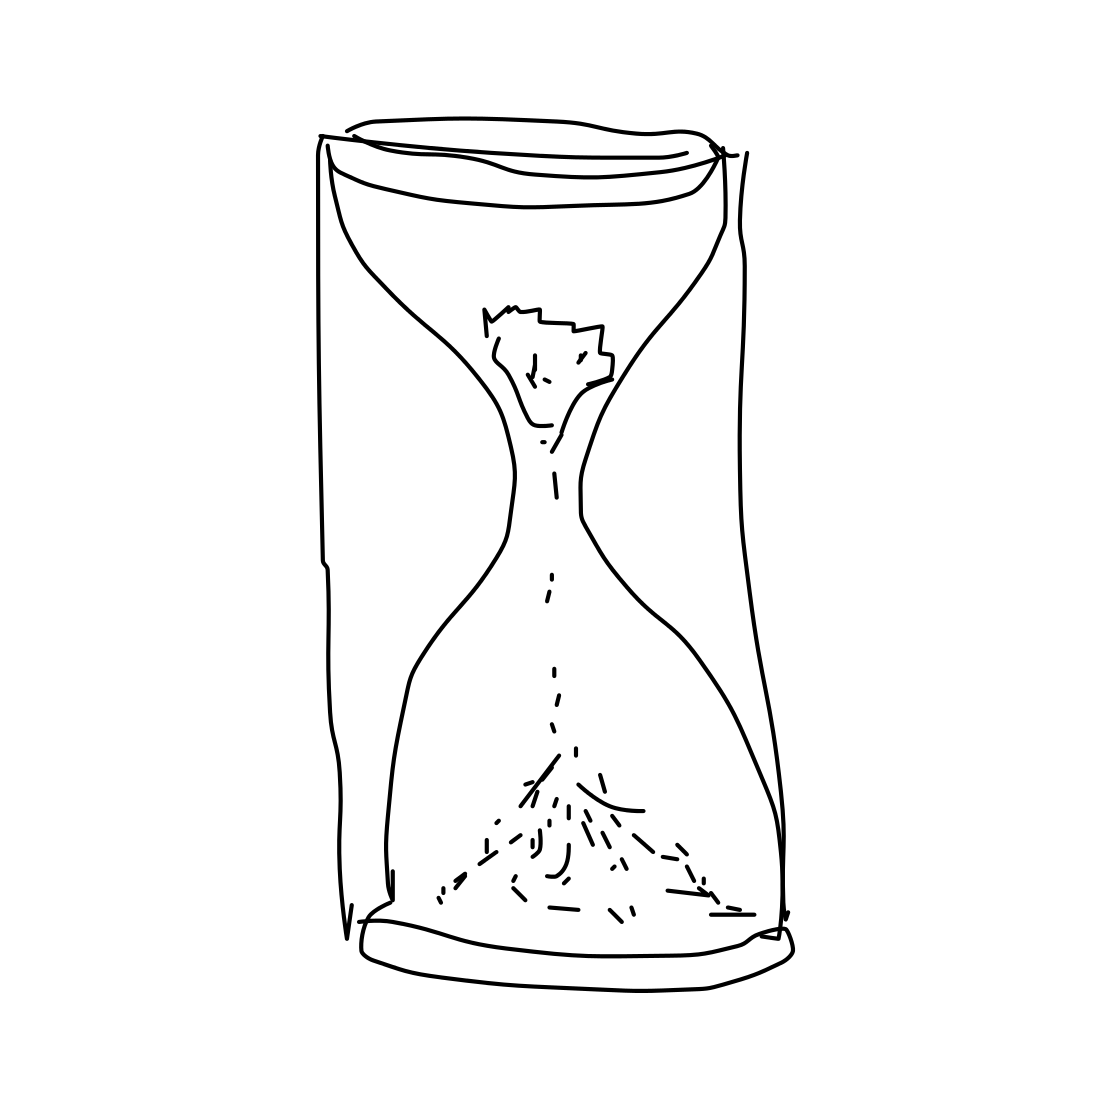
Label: hourglass